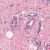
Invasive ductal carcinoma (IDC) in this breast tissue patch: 0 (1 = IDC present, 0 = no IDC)